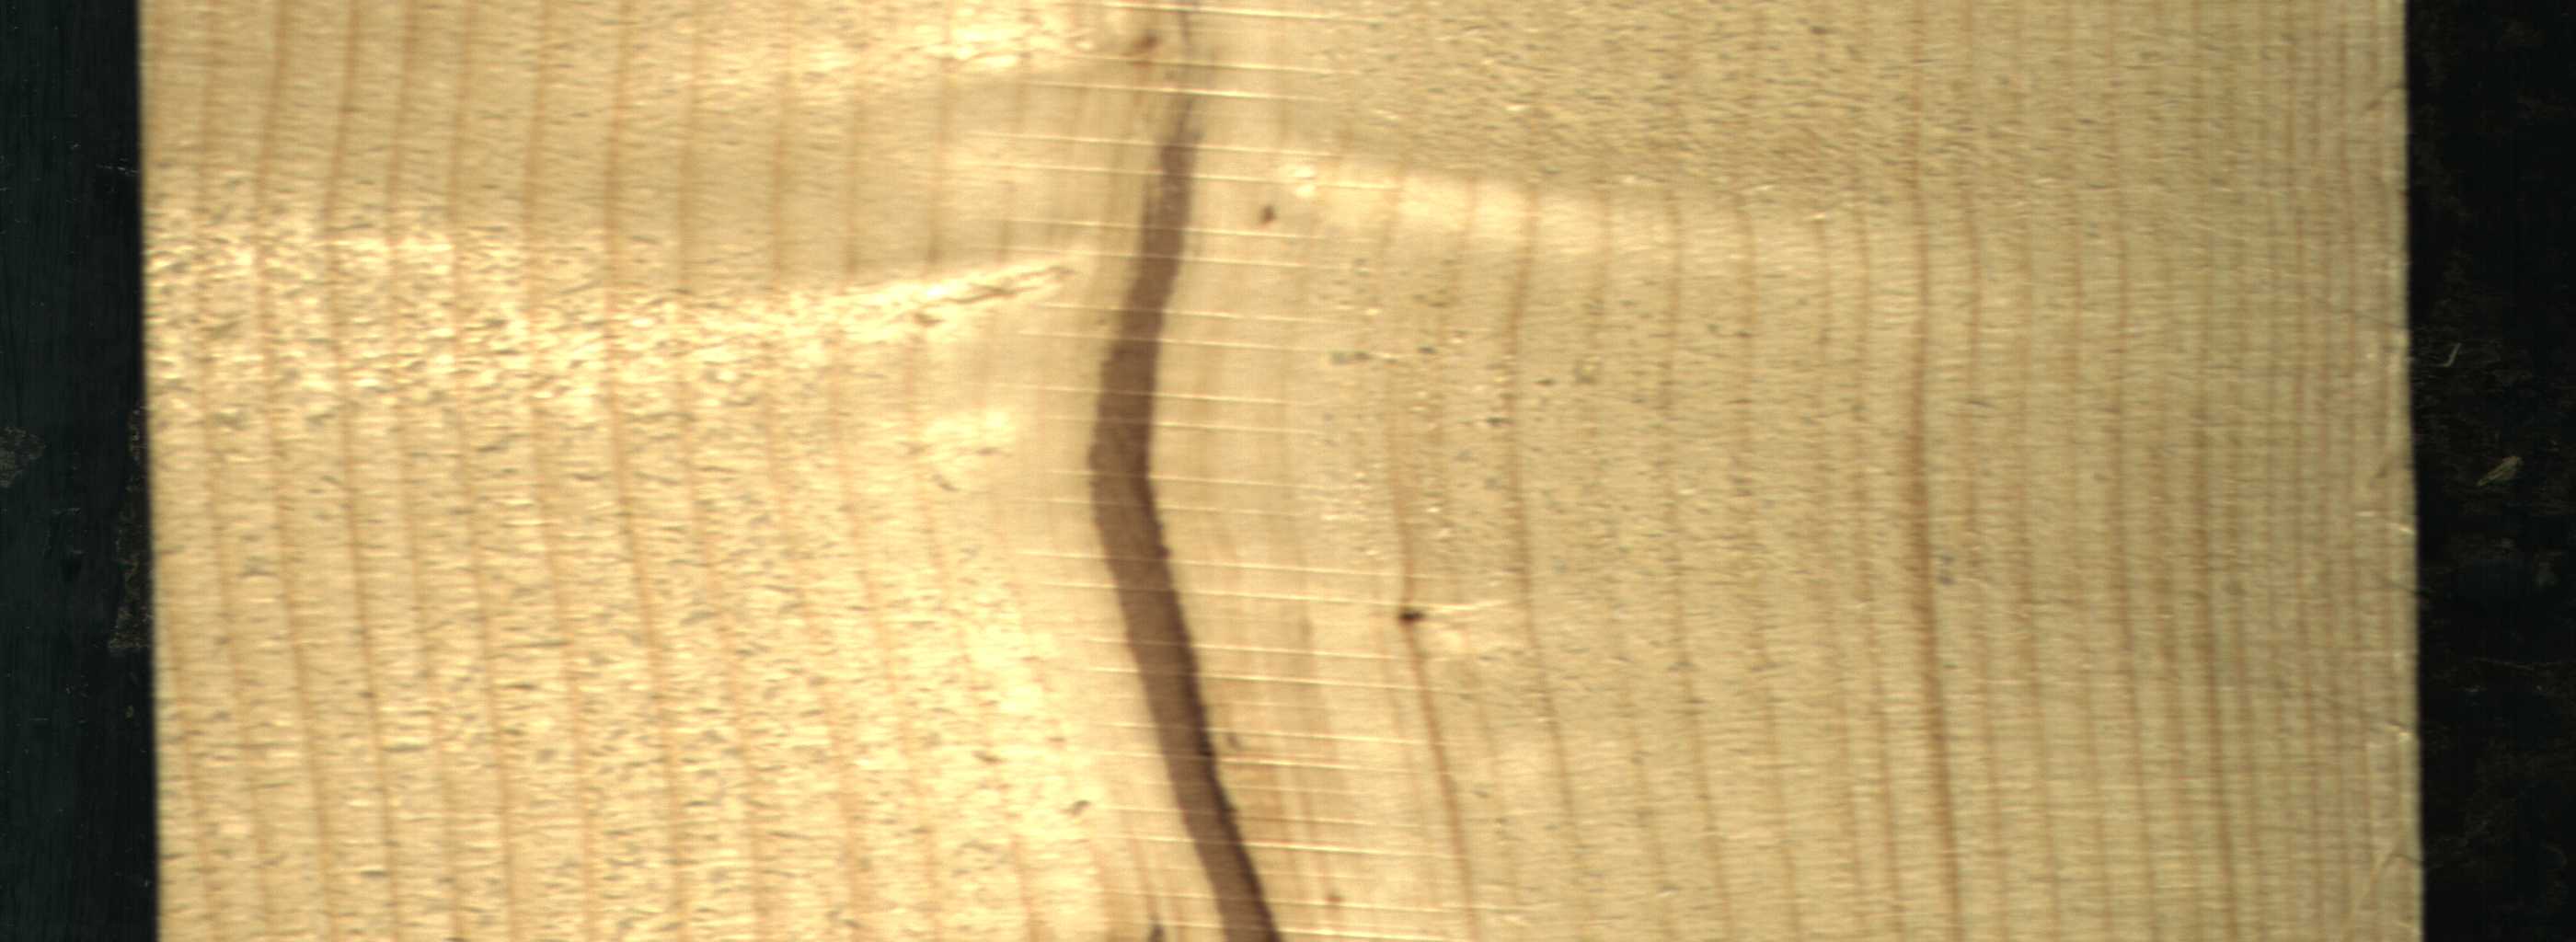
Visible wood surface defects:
Marrow